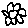
Label: flower